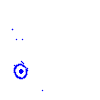
Particle: pion